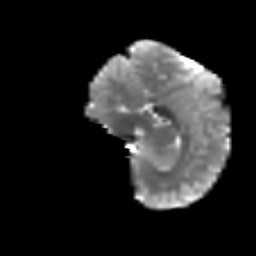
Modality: T2w
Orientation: sagittal
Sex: female
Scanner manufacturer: siemens
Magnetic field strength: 3 T
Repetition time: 5 s
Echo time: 0.071 s